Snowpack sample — Loveland Pass, Silver Plume, Colorado, USA (2/11/26, 12:00 PM MST)
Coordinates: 39.663, -105.886
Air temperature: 35 °F
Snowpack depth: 82 cm
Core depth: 30 cm
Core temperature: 28.4 °F
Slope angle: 13°, slope face: 12°
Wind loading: high
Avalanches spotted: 1
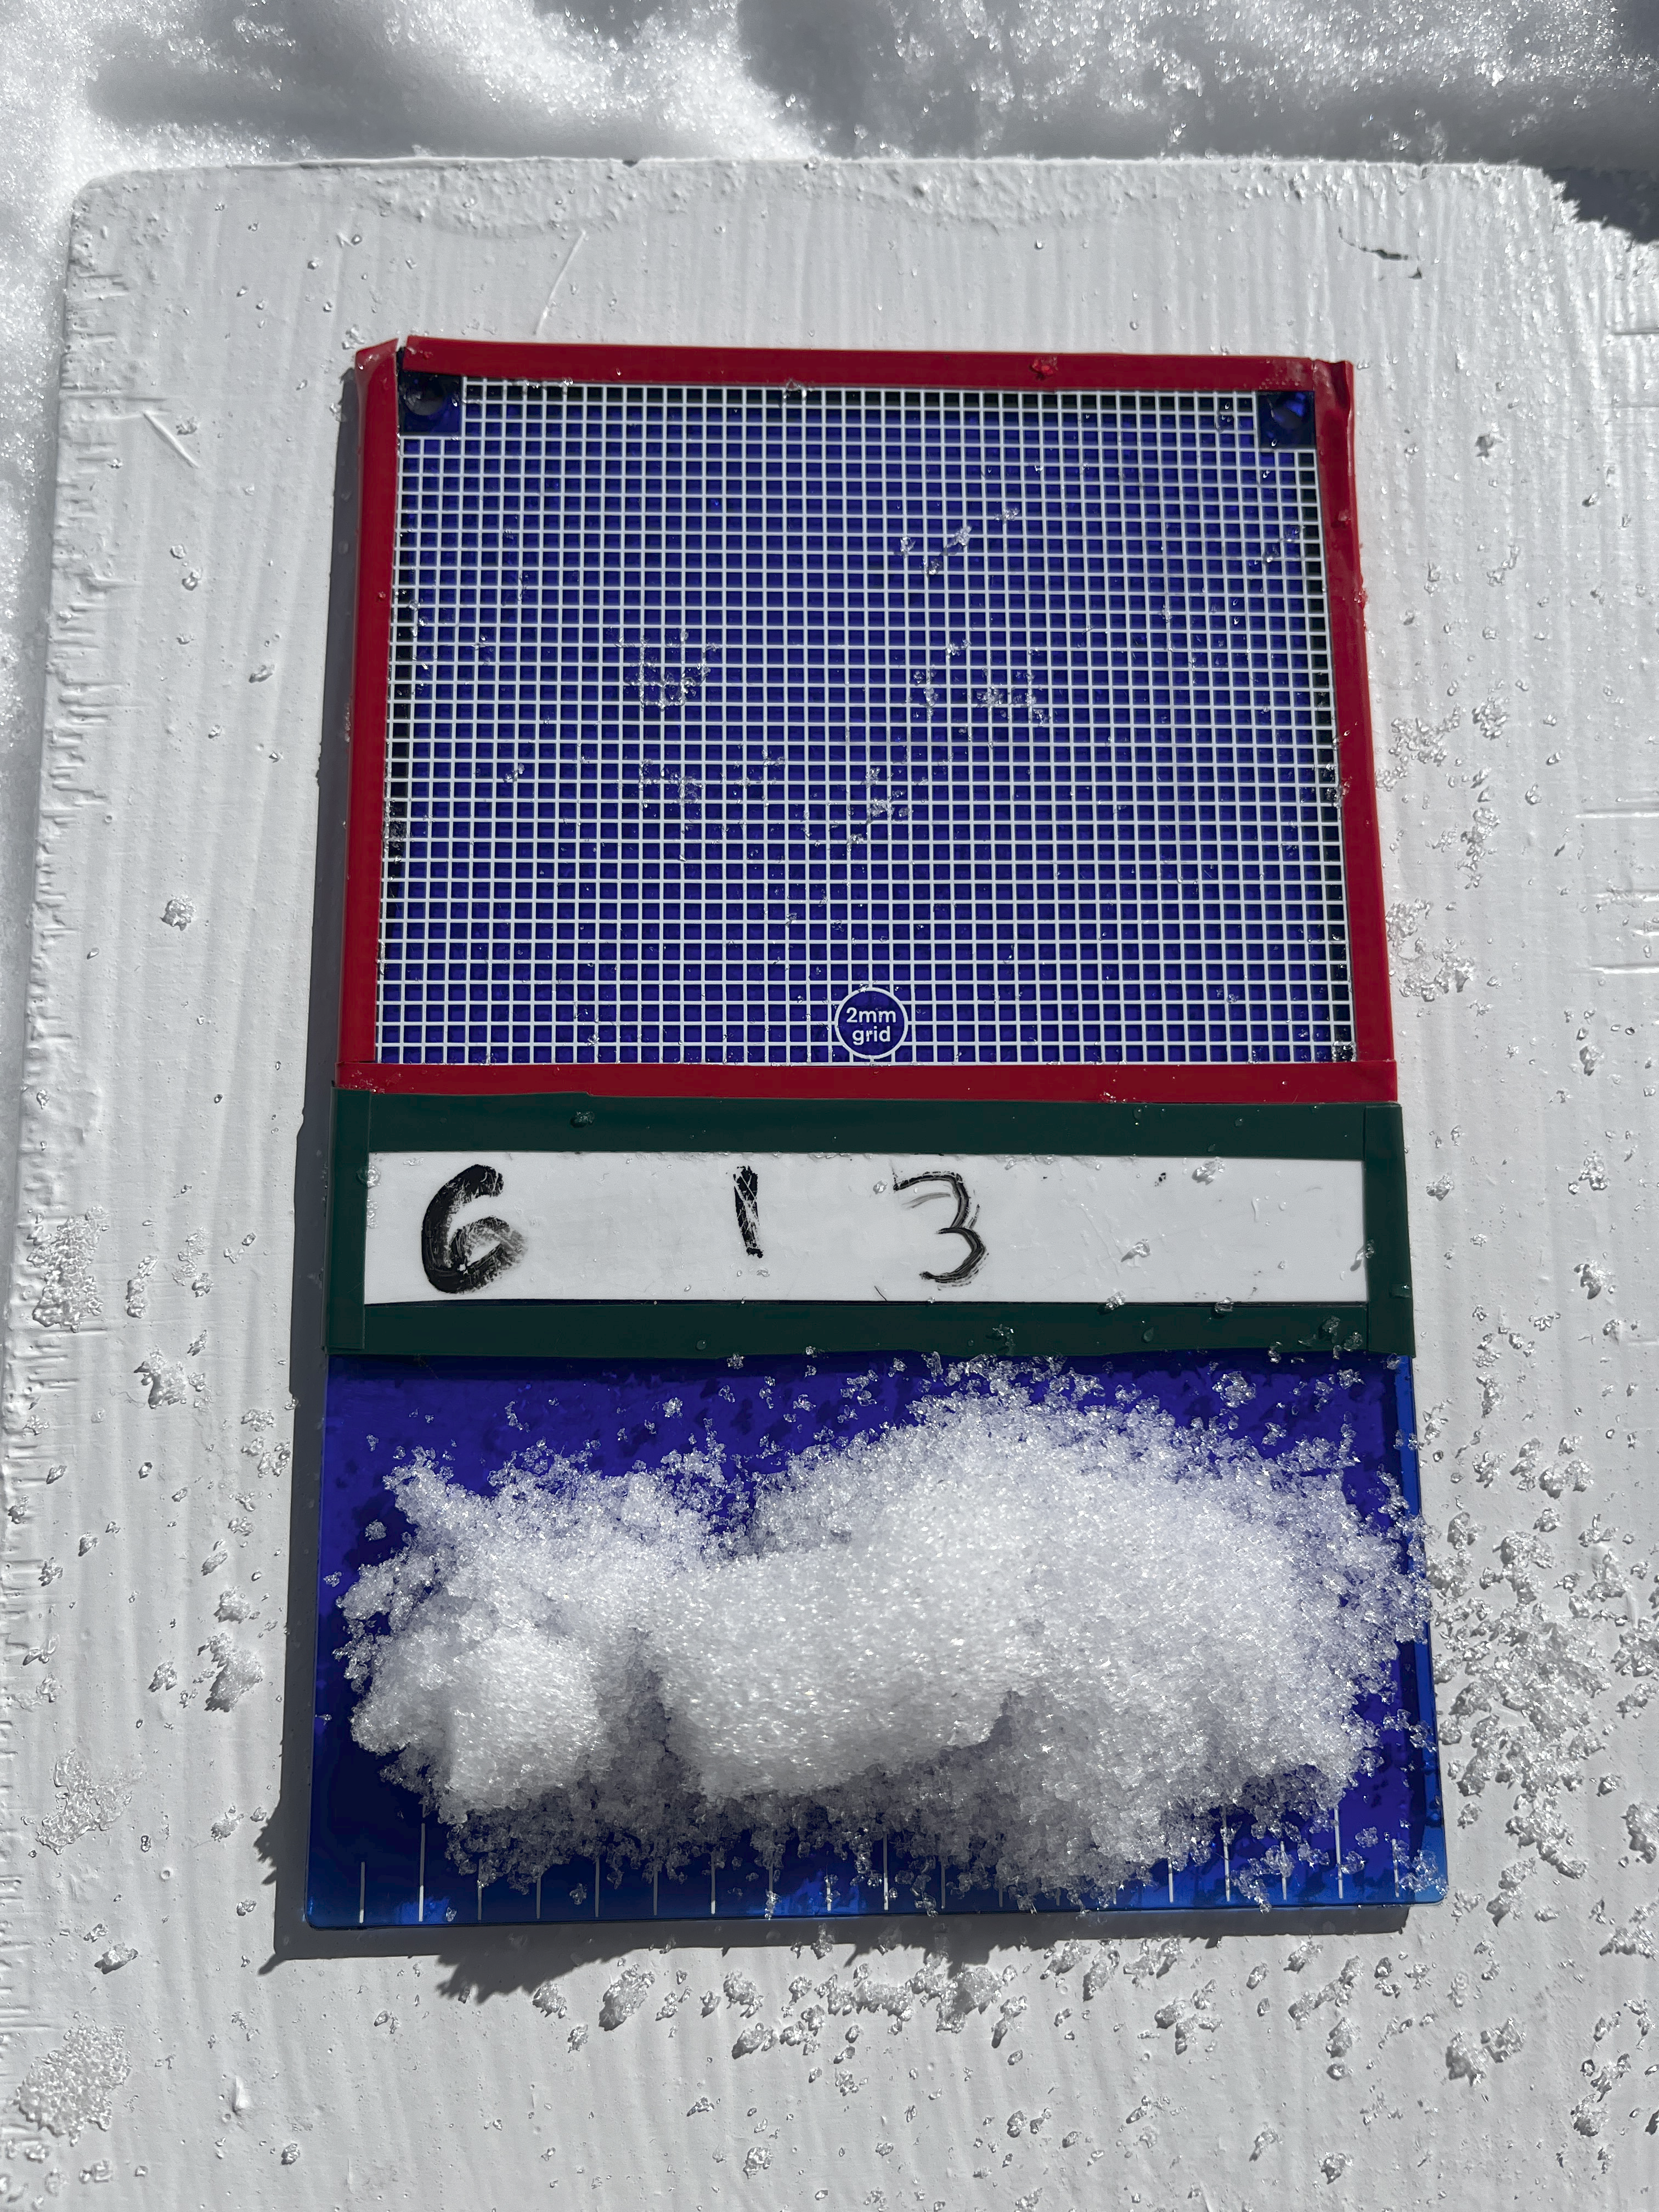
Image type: crystal_card
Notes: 1 small avalanche spotted on the north side of the bowl, lots of wind loading